Aerial crown-view tile of a tropical tree (Barro Colorado Island, Panama), acquired 20250818:
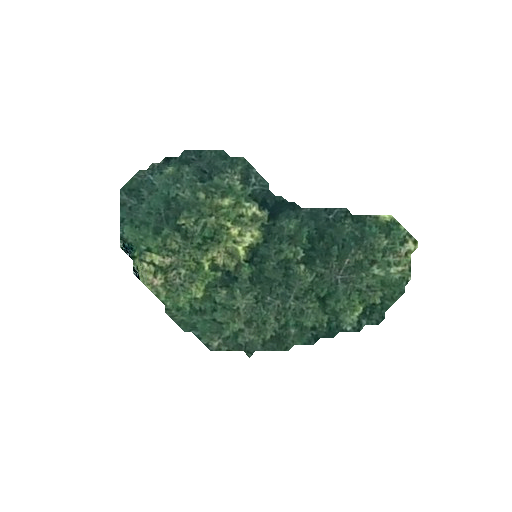
Species: Quararibea stenophylla
GBIF accepted scientific name: Quararibea stenophylla
Crown area: 58.198 m²